Aerial crown-view tile of a tropical tree (Barro Colorado Island, Panama), acquired 20250414:
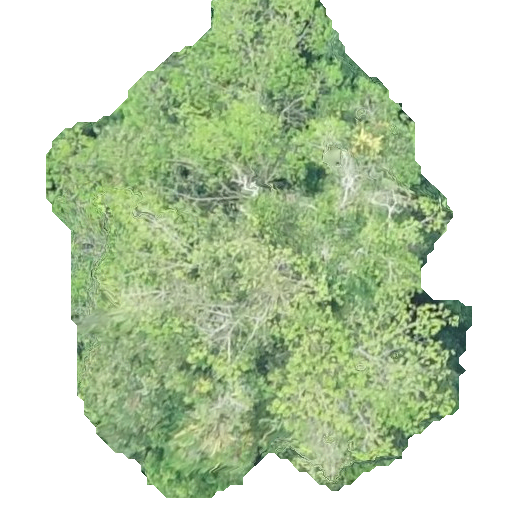
Species: Hura crepitans
GBIF accepted scientific name: Hura crepitans
Crown area: 226.978 m²